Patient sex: M
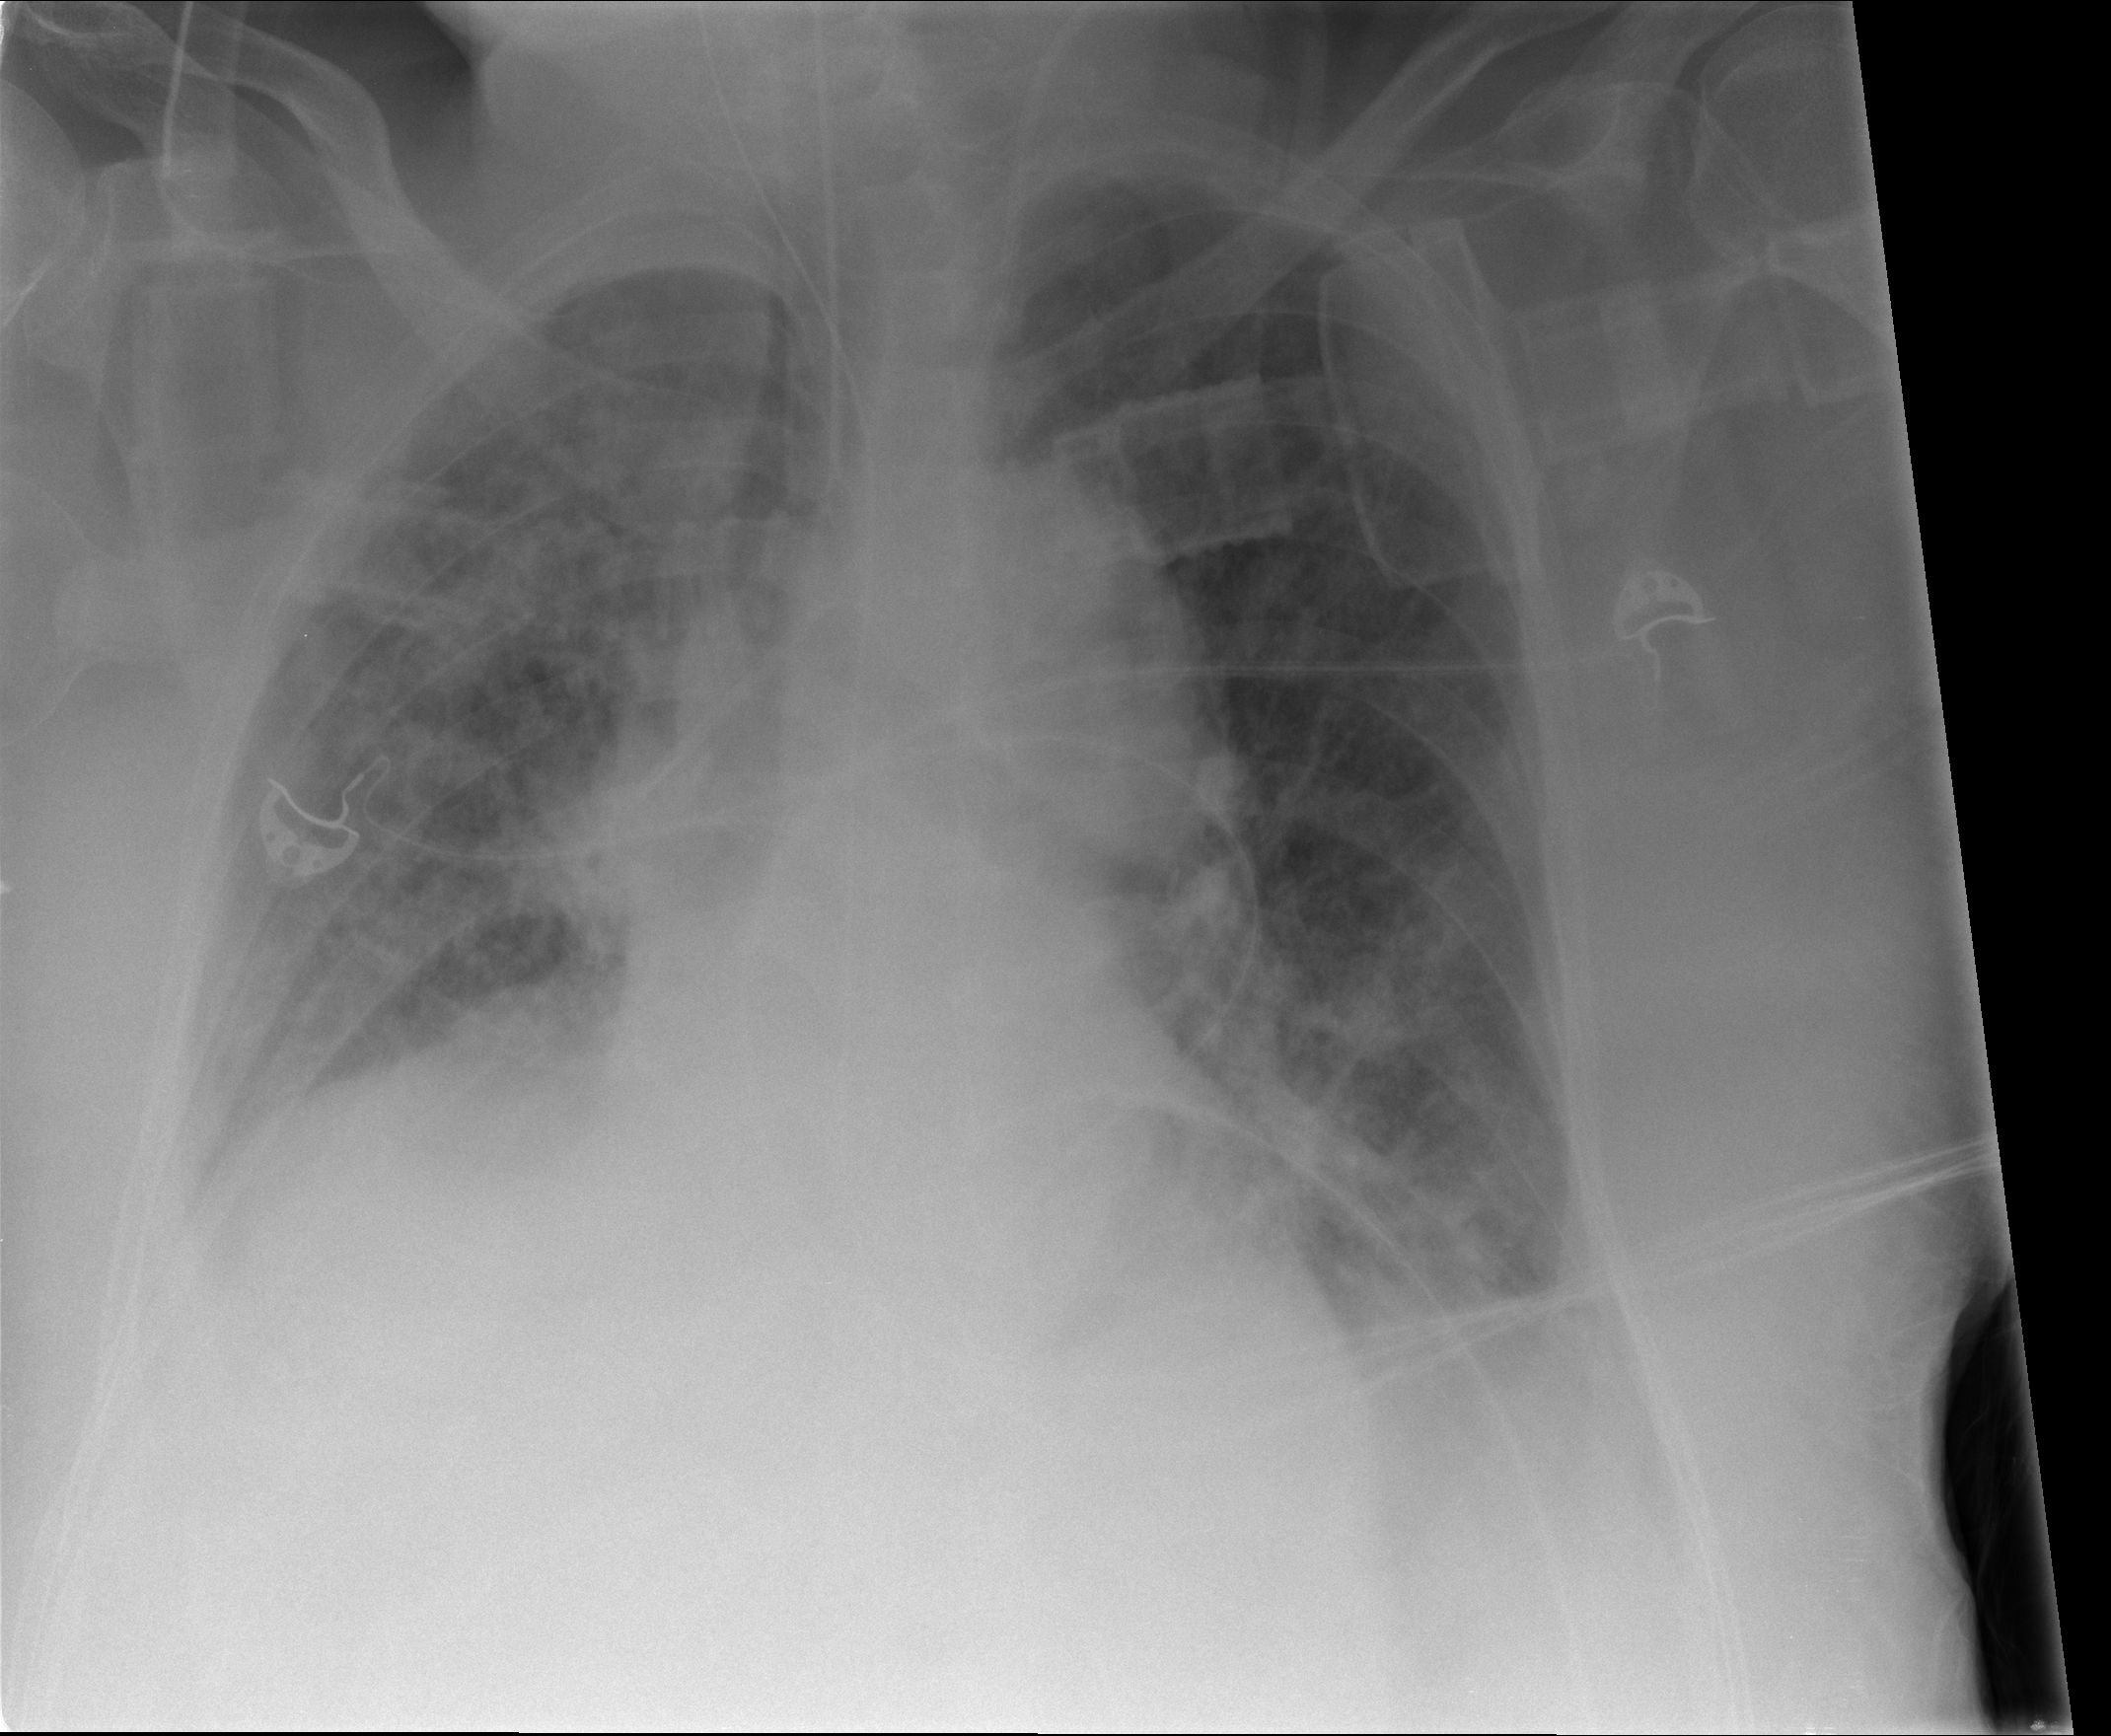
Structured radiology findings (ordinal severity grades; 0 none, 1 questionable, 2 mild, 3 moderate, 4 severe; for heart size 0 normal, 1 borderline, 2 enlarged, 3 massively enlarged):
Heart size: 0
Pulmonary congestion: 2
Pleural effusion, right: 2
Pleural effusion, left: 2
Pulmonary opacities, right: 2
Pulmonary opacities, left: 0
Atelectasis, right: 2
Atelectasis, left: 2